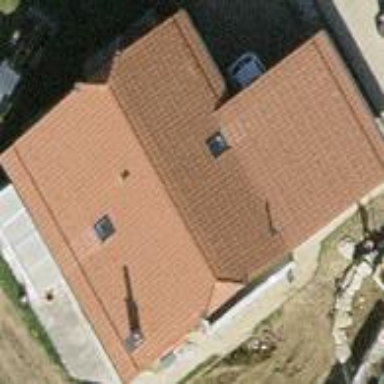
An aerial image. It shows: Simple house.